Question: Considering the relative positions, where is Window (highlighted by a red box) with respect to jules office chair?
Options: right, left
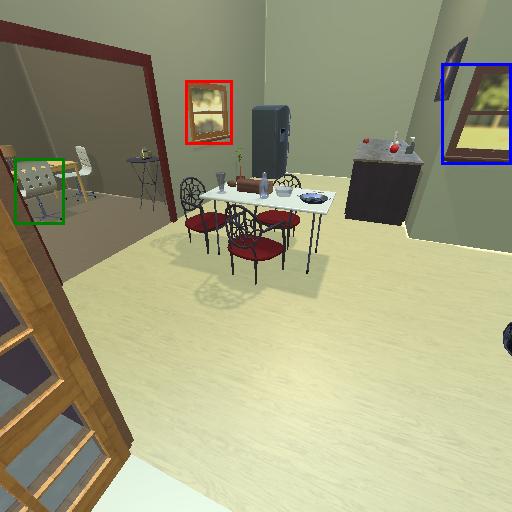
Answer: right